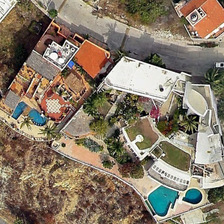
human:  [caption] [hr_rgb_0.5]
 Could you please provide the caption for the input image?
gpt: several buildings with several green trees are near a road .

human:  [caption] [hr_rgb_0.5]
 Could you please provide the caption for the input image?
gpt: several buildings with several green trees are near a road .

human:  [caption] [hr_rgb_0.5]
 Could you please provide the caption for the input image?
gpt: several buildings with several green trees are near a road .

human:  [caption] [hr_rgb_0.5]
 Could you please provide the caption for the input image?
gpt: several buildings with several green trees are near a road .

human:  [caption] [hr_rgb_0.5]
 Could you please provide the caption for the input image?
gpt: several buildings with several green trees are near a road .